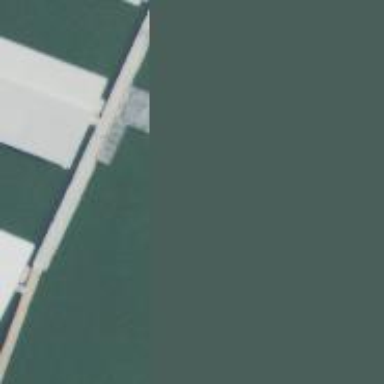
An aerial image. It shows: Slipway on leisure land.